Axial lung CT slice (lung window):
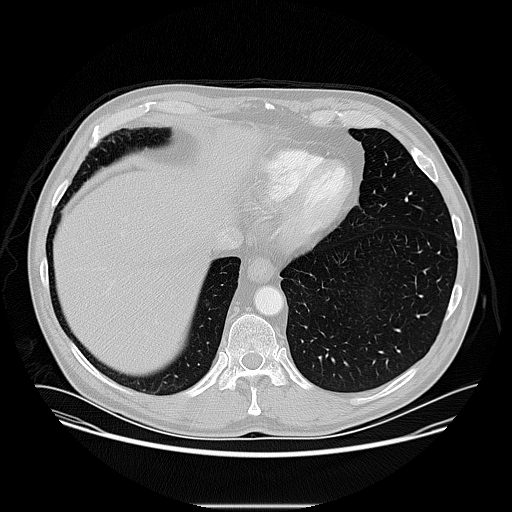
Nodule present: no